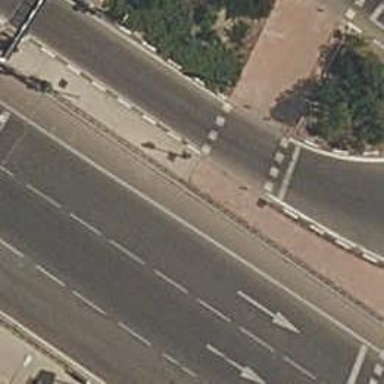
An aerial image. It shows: Crossing with traffic signals.